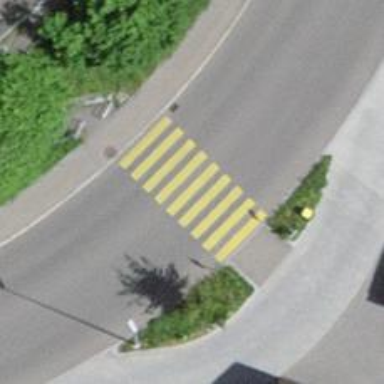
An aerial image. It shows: Zebra crossing on the road.